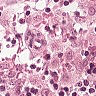
Metastatic tissue present: no